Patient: sex M, age 94
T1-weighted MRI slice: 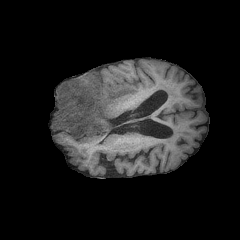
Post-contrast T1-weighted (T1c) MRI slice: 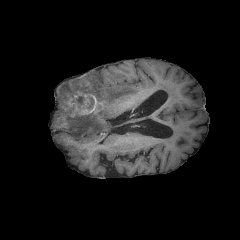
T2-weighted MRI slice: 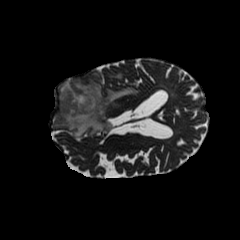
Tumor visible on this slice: yes
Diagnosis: Glioblastoma, IDH-wildtype
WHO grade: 4